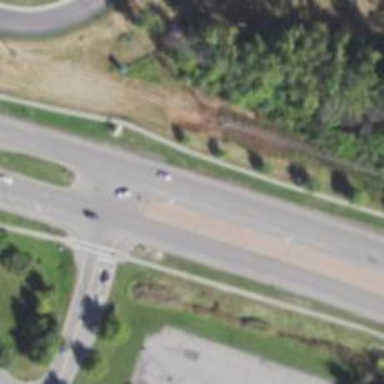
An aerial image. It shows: Trunk highway.